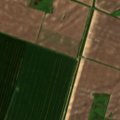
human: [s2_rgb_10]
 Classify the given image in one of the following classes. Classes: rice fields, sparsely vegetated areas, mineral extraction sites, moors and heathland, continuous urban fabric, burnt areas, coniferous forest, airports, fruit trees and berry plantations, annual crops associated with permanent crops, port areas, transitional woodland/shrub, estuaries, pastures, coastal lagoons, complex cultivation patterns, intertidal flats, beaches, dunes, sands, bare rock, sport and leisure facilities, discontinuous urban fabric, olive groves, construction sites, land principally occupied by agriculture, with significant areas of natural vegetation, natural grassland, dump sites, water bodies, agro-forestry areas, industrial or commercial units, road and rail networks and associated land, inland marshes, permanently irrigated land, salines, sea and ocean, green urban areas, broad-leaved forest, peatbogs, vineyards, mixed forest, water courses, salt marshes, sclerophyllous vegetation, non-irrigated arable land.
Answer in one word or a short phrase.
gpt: non-irrigated arable land, pastures